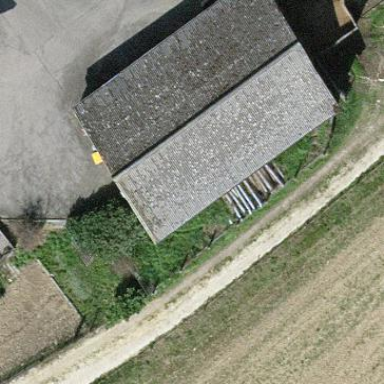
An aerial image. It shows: Farm auxiliary building.